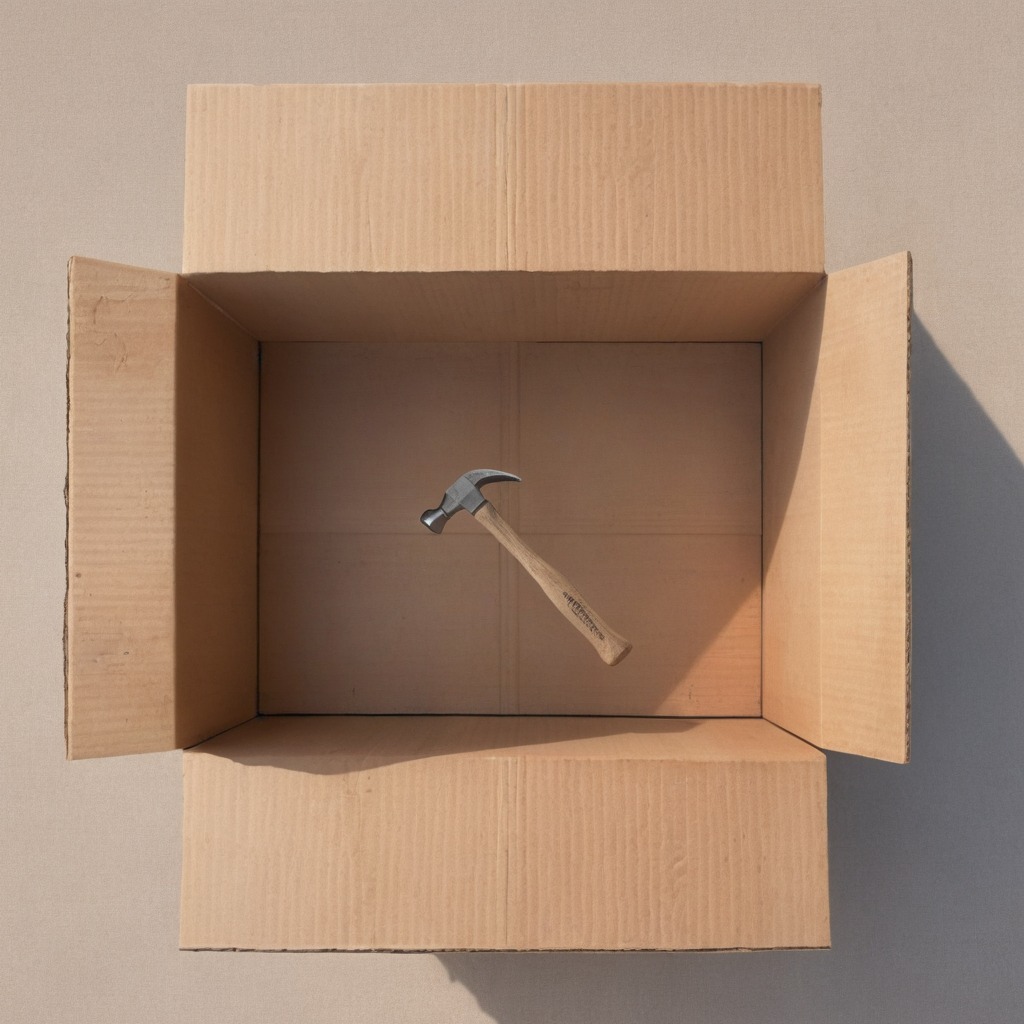
A hammer is lying on the cardboard box surface.